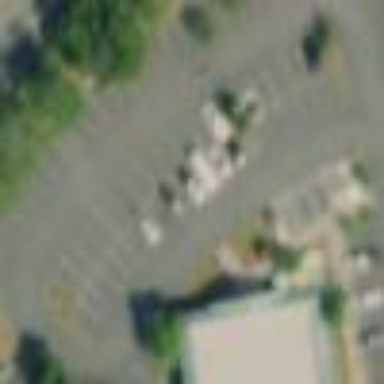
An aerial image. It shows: Parking aisle designated as service road.